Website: walmart
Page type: billing-address
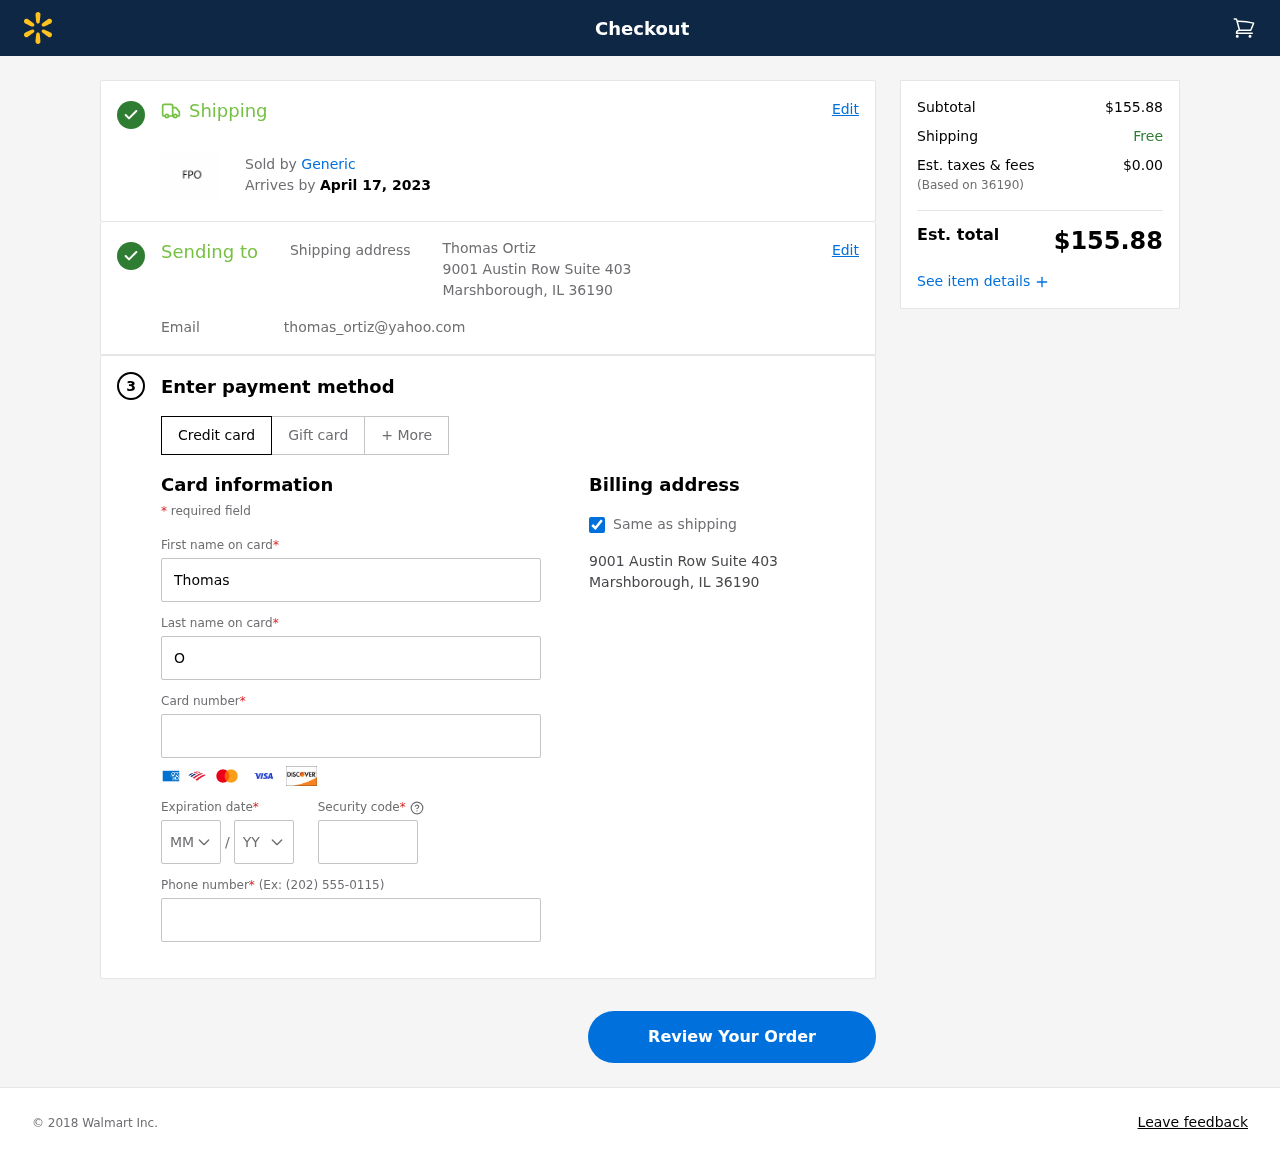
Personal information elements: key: PII_CARD_CVV
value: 813
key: PII_CARD_EXPIRY_MONTH
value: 11
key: PII_CARD_EXPIRY_YEAR
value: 30
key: PII_CARD_NUMBER
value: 6011 3508 8813 9923
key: PII_CITY_STATE_ZIP
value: Marshborough, IL 36190
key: PII_EMAIL
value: thomas_ortiz@yahoo.com
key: PII_FIRSTNAME
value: Thomas
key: PII_FULLNAME
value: Thomas Ortiz
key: PII_LASTNAME
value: Ortiz
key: PII_PHONE
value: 6188963780
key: PII_POSTCODE
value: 36190
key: PII_STREET
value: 9001 Austin Row Suite 403
Product elements: key: PRODUCT1_BRAND
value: Generic
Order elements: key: ORDER_DELIVERY_DATE
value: April 17, 2023
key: ORDER_SUBTOTAL
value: $155.88
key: ORDER_TAX
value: $0.00
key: ORDER_TOTAL
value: $155.88